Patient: sex F, age 68
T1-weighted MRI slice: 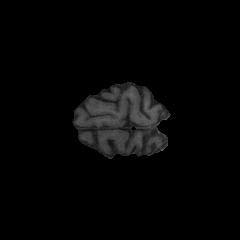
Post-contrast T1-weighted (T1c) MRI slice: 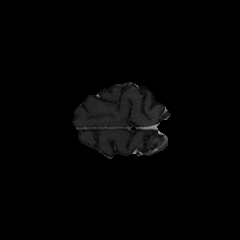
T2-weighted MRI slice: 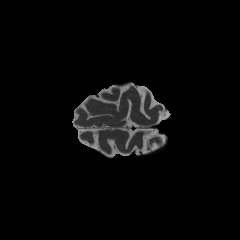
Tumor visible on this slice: no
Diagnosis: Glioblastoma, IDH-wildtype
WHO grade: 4